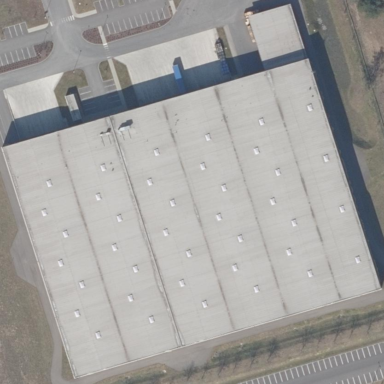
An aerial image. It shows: Commercial building.